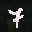
Label: 7